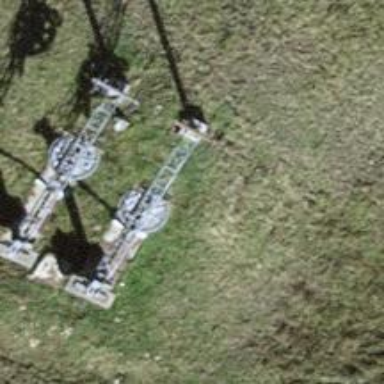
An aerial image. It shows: Pylon for aerialway.